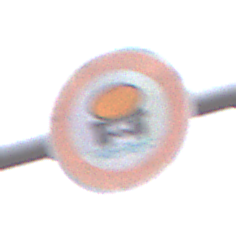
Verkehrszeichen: VerbotFahrzeugeWassergefaehrdenderLadung
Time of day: Midday
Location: Outdoor (Nature)
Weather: Overcast
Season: NotSpecified
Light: Natural